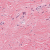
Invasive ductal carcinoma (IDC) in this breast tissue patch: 0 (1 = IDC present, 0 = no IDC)